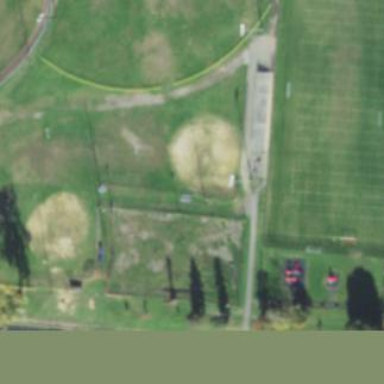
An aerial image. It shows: Baseball pitch for leisure land activities.